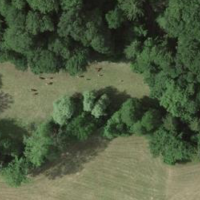
EUNIS habitat code: 52
Species observed at this site:
Filipendula ulmaria